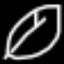
Label: leaf